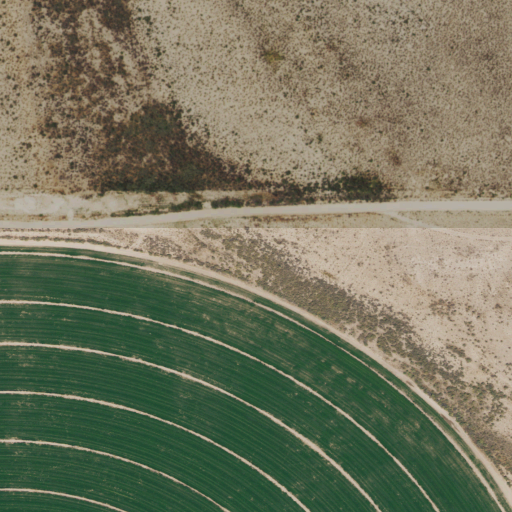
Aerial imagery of valley in New Mexico named North Draw containing shrub, cultivated crops, open development, grassland, and low intensity development